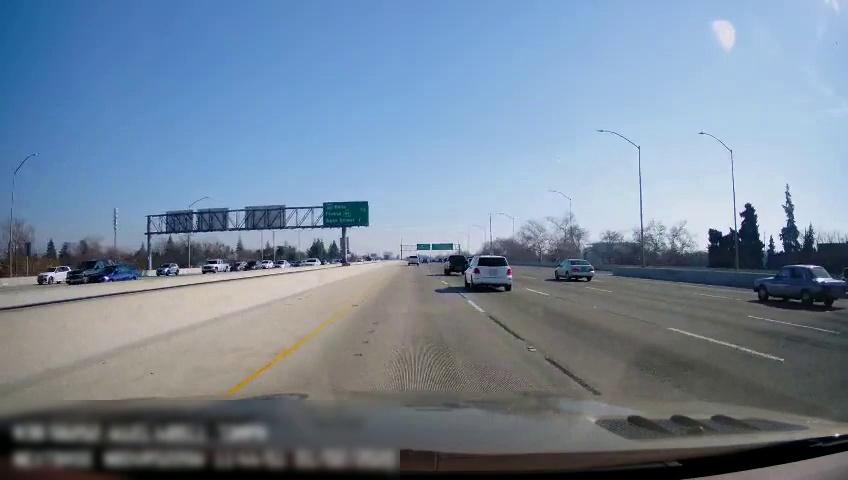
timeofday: Day
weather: Sunny
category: Drivable Space
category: Vehicles | SUV
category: Vehicles | Truck
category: Vehicles | Car
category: Vehicles | SUV
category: Vehicles | Truck
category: Vehicles | Car
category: Vehicles | Car
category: Vehicles | Car
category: Vehicles | Car
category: Vehicles | Car
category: Drivable Space
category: Vehicles | Truck
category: Vehicles | Car
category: Vehicles | Car
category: Vehicles | Truck
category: Vehicles | SUV
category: Lanes | Current Lane
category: Lanes | Current Lane
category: Lanes | Alternate Lane
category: Lanes | Alternate Lane
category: Lanes | Alternate Lane
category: Lanes | Alternate Lane
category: Traffic | Signs
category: Traffic | Signs
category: Traffic | Signs
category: Traffic | Signs
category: Traffic | Signs
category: Traffic | Signs
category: Traffic | Signs